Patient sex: M
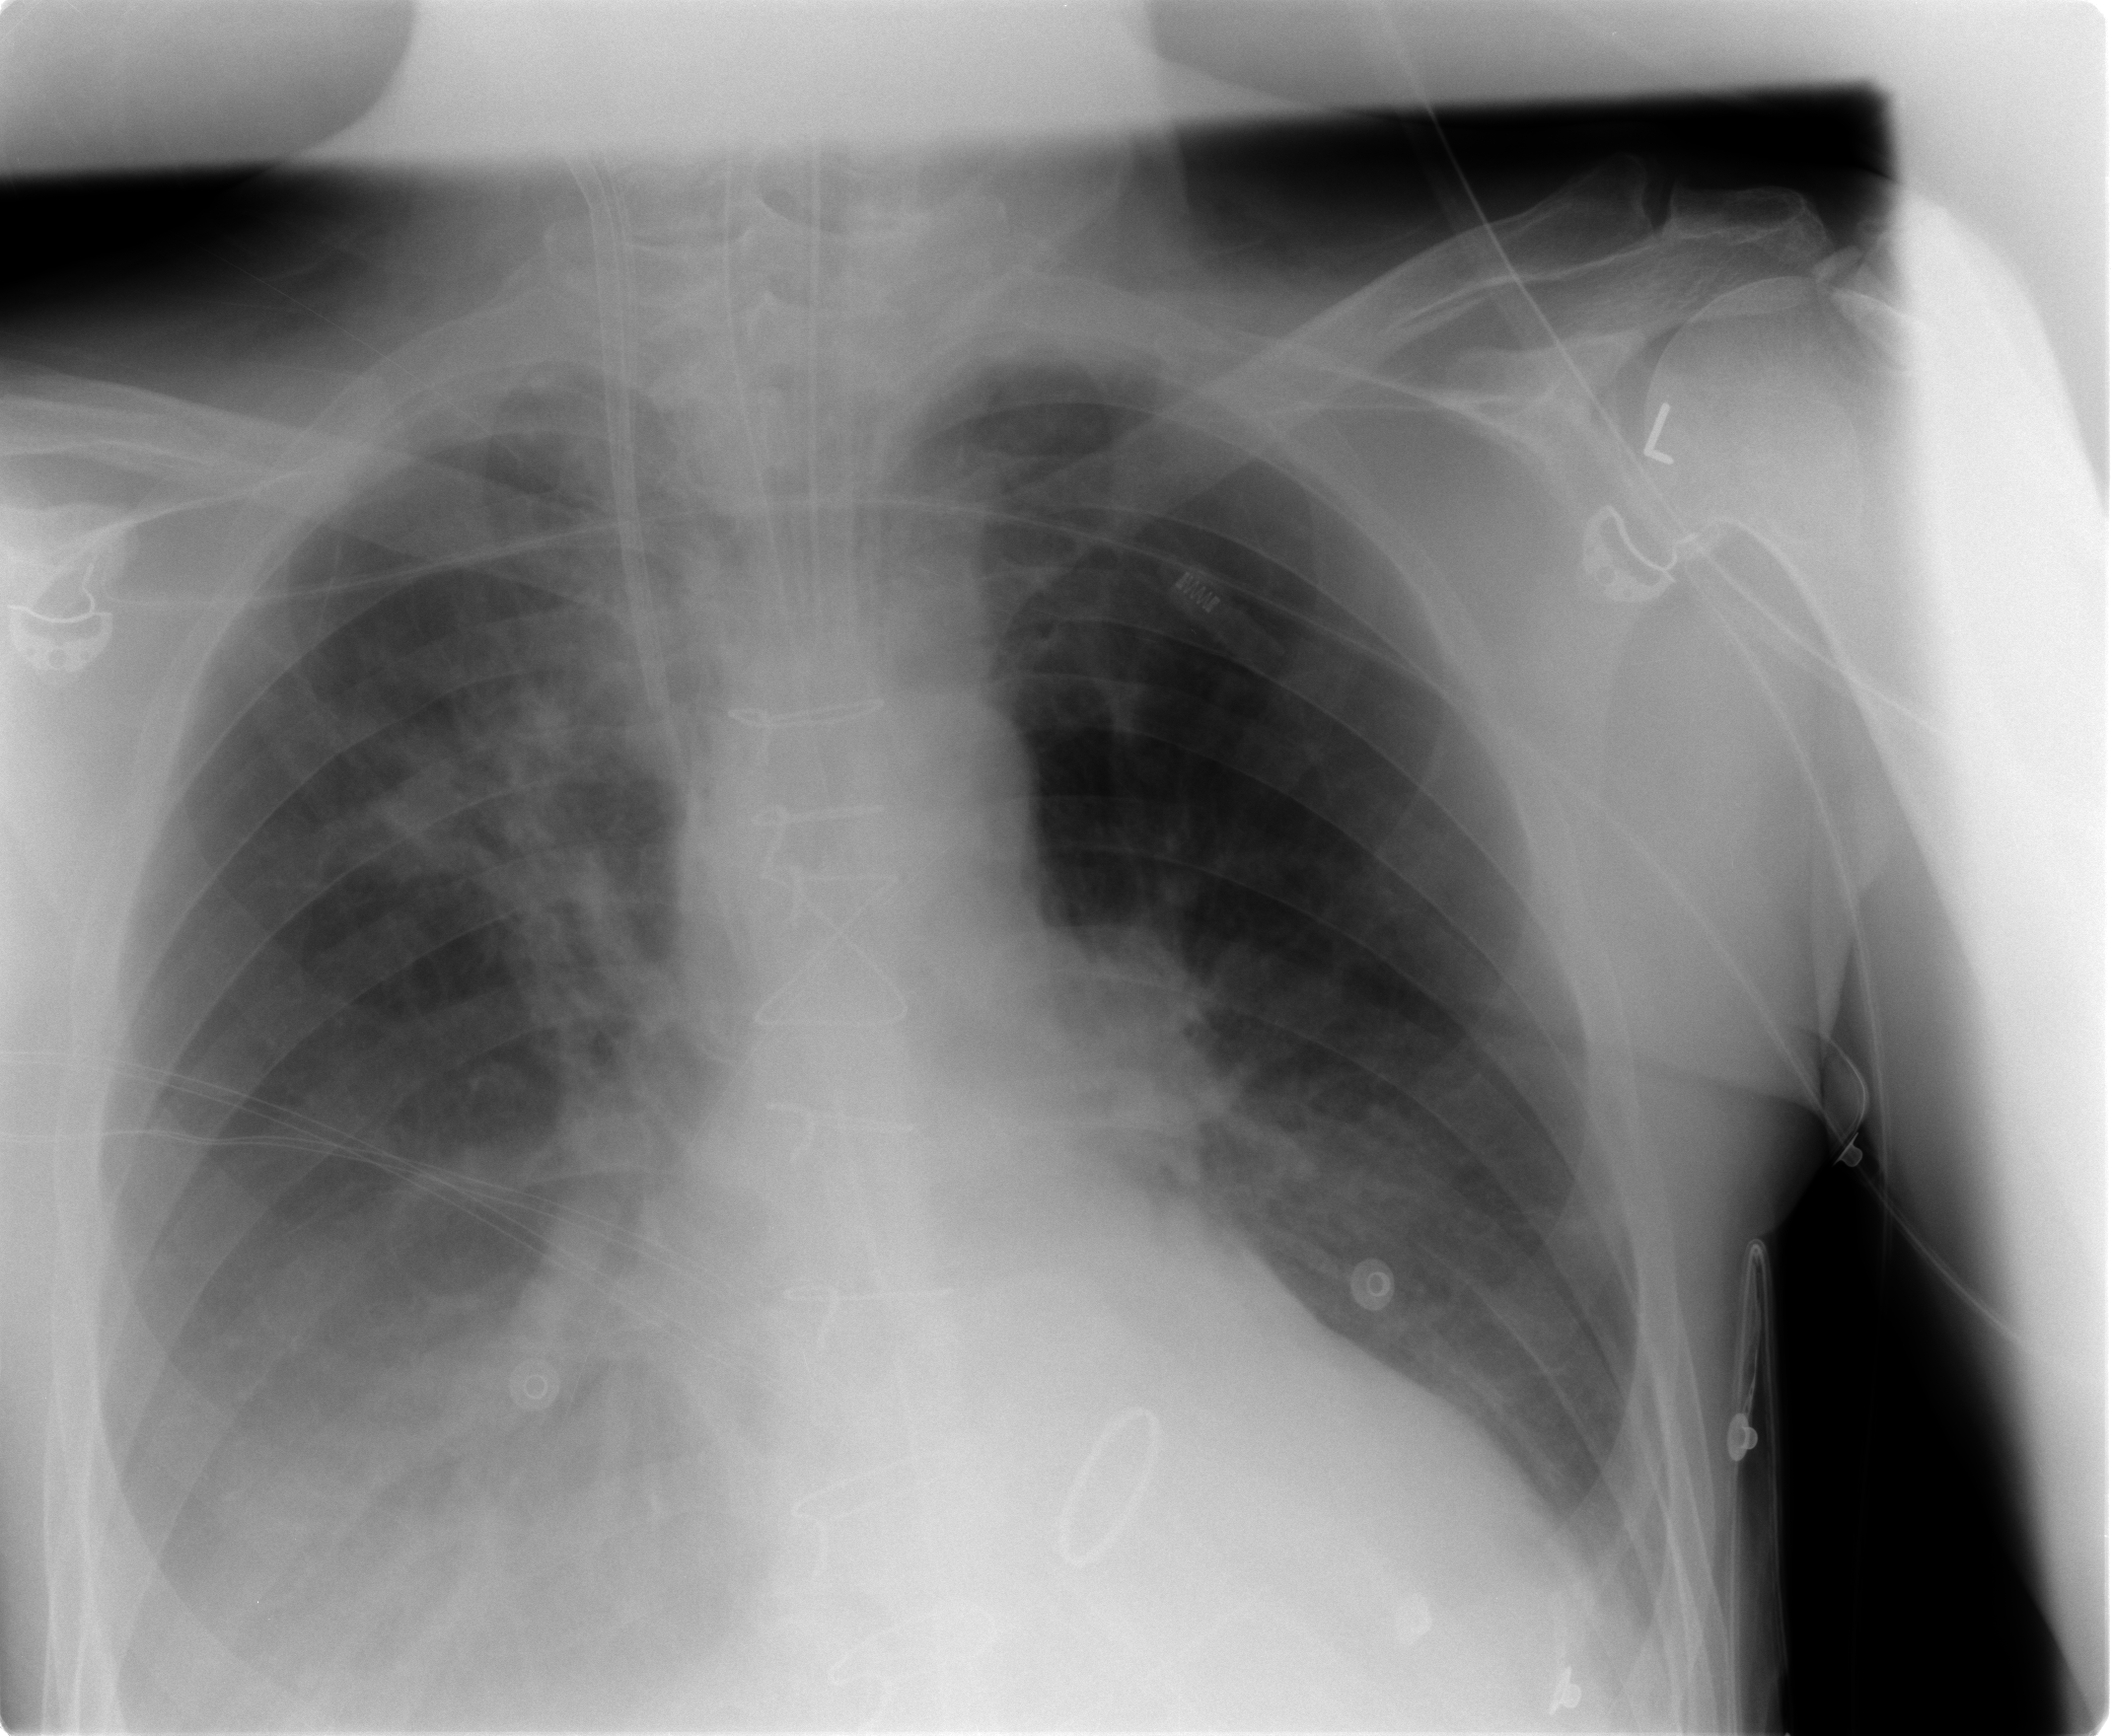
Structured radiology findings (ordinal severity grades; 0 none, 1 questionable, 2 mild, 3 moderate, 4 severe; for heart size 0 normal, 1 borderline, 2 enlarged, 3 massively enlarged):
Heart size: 2
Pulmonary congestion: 2
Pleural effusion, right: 3
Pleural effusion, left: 2
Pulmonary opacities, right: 2
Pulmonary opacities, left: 0
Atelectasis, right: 2
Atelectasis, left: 2